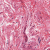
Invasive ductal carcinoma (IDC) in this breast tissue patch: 0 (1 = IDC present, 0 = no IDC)